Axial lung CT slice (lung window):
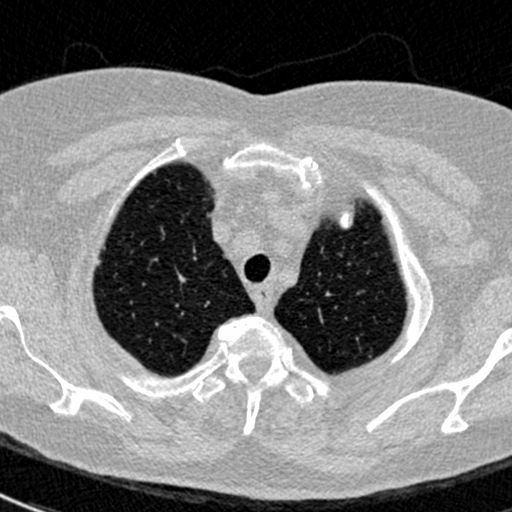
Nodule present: no